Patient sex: M
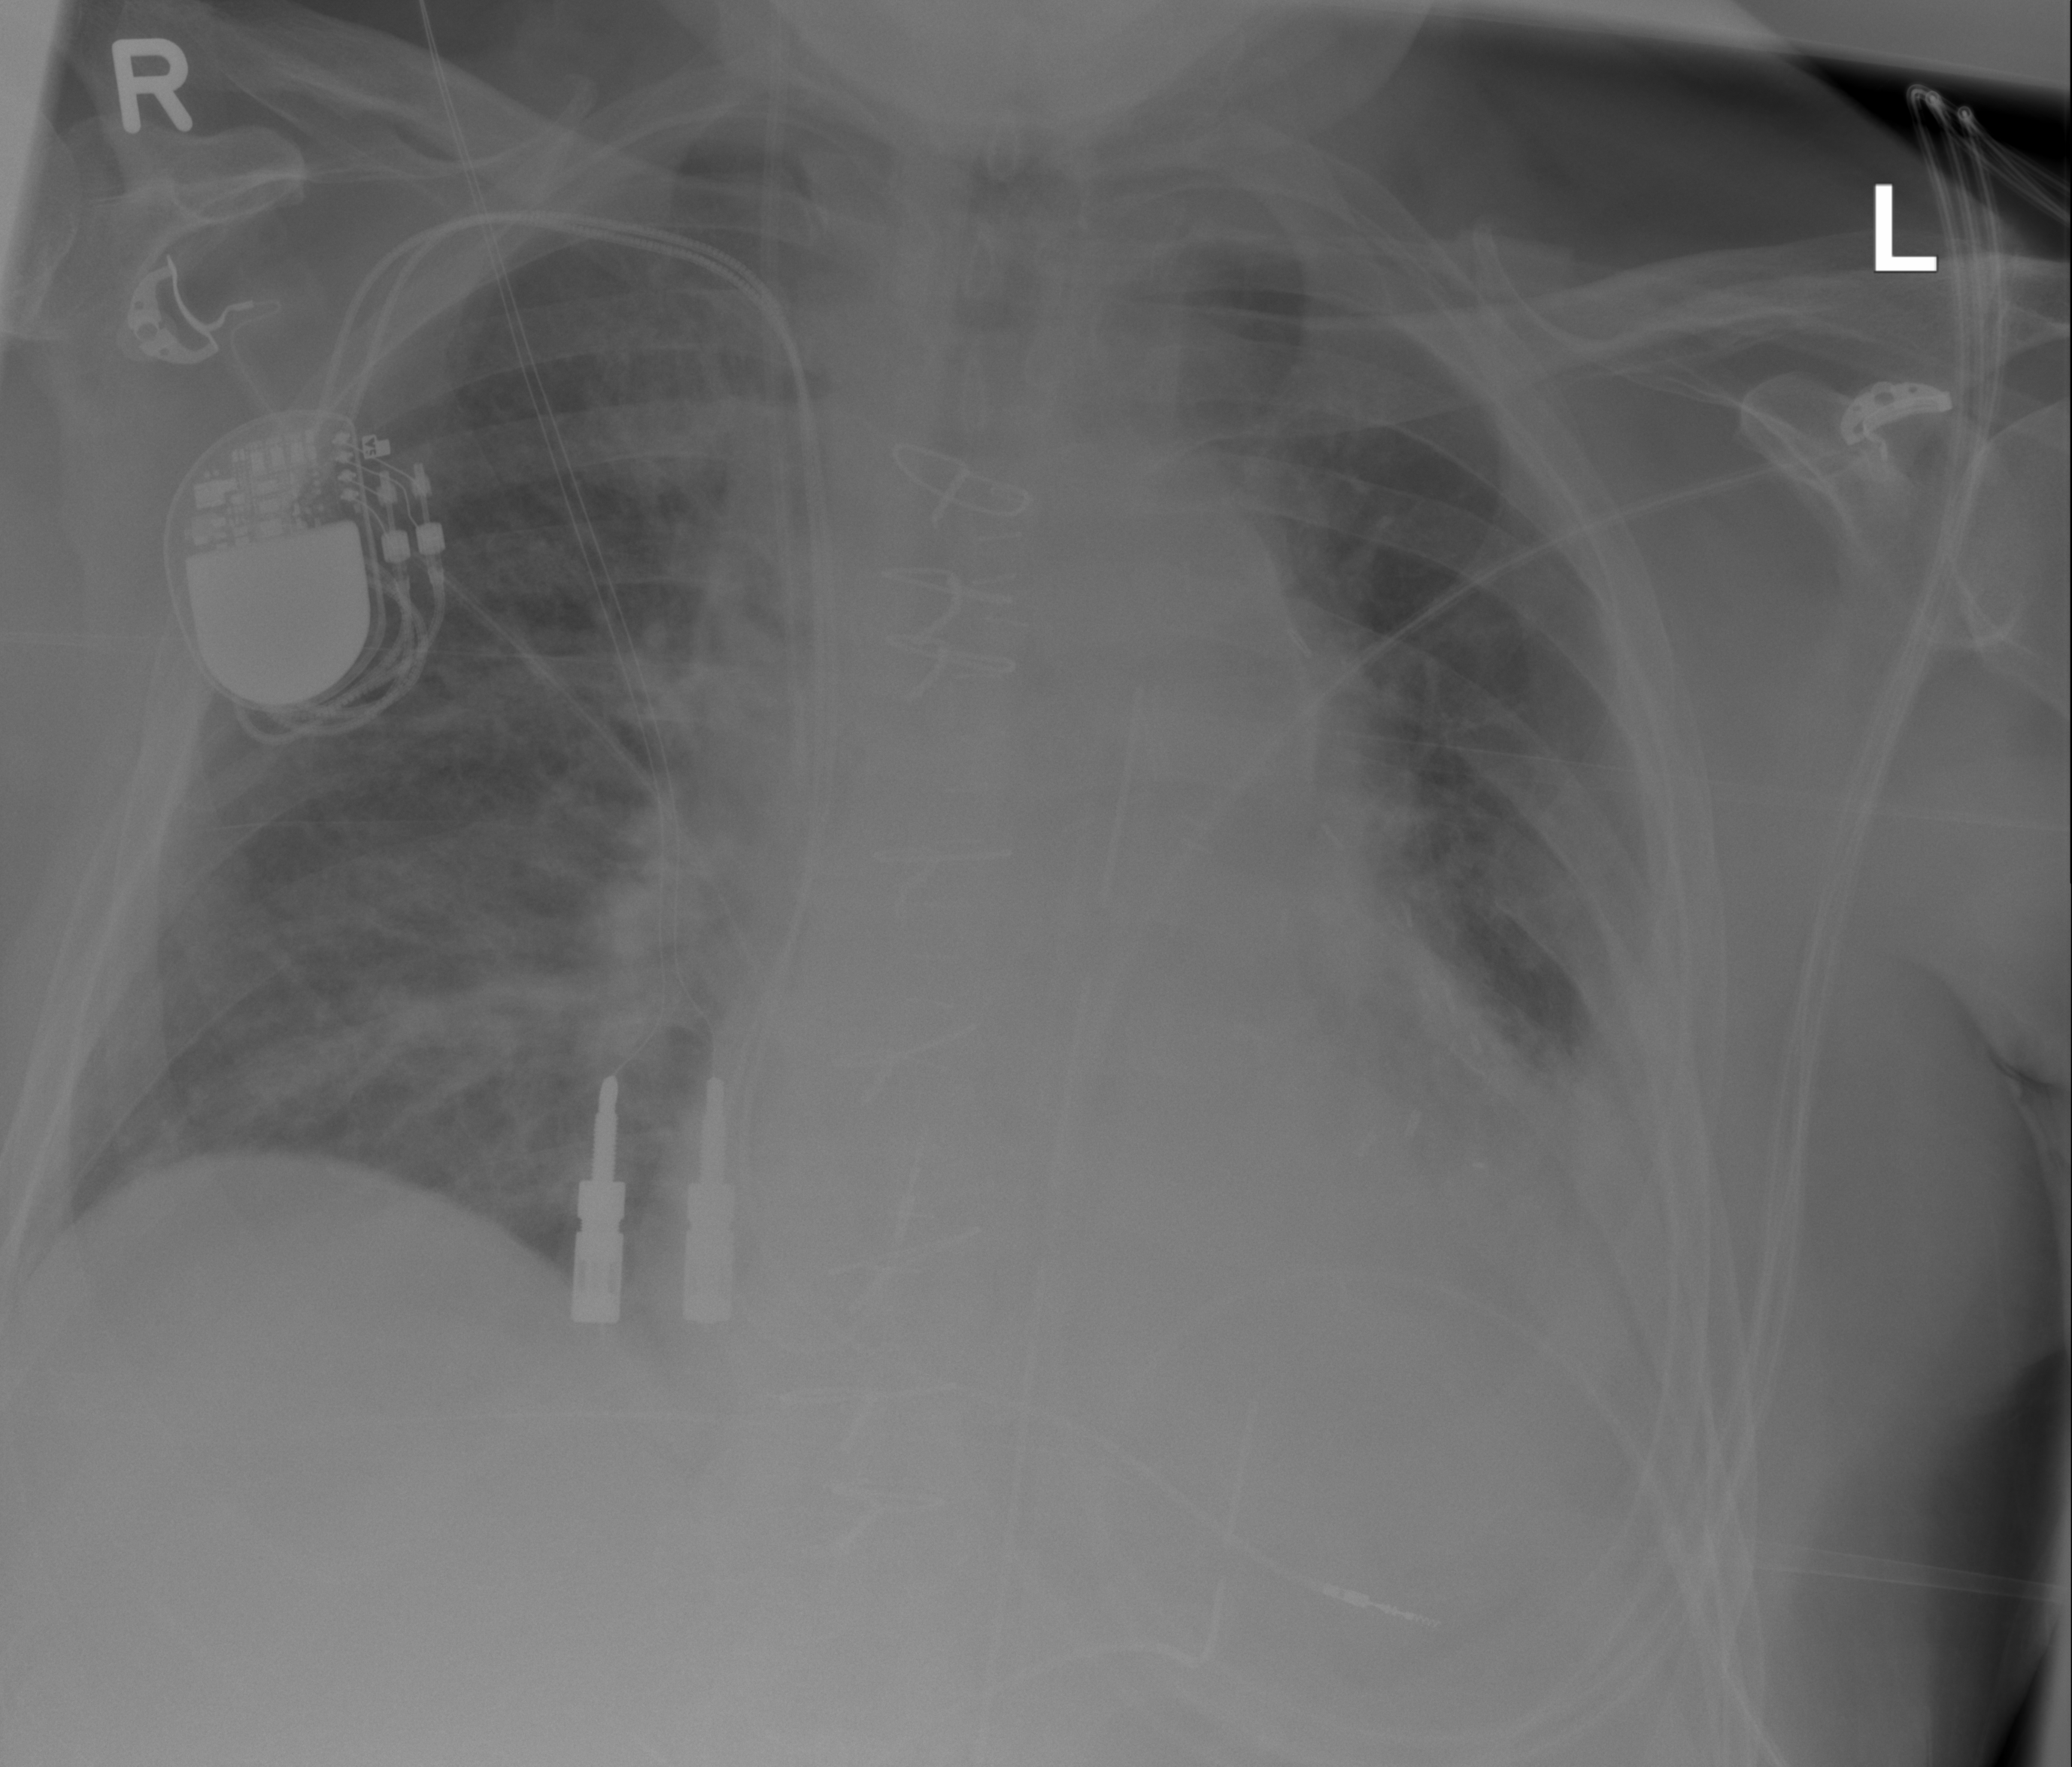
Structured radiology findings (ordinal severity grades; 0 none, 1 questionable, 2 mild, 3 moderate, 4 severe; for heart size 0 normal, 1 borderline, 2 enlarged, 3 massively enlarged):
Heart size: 2
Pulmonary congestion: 0
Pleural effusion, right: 1
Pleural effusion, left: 2
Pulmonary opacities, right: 0
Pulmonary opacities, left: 0
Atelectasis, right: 2
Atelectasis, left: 2